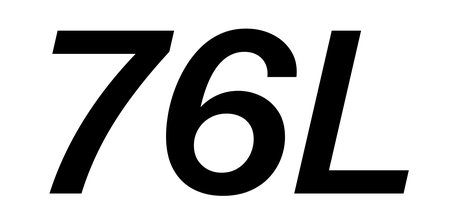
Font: InstrumentSans-Italic_SemiBold_Italic